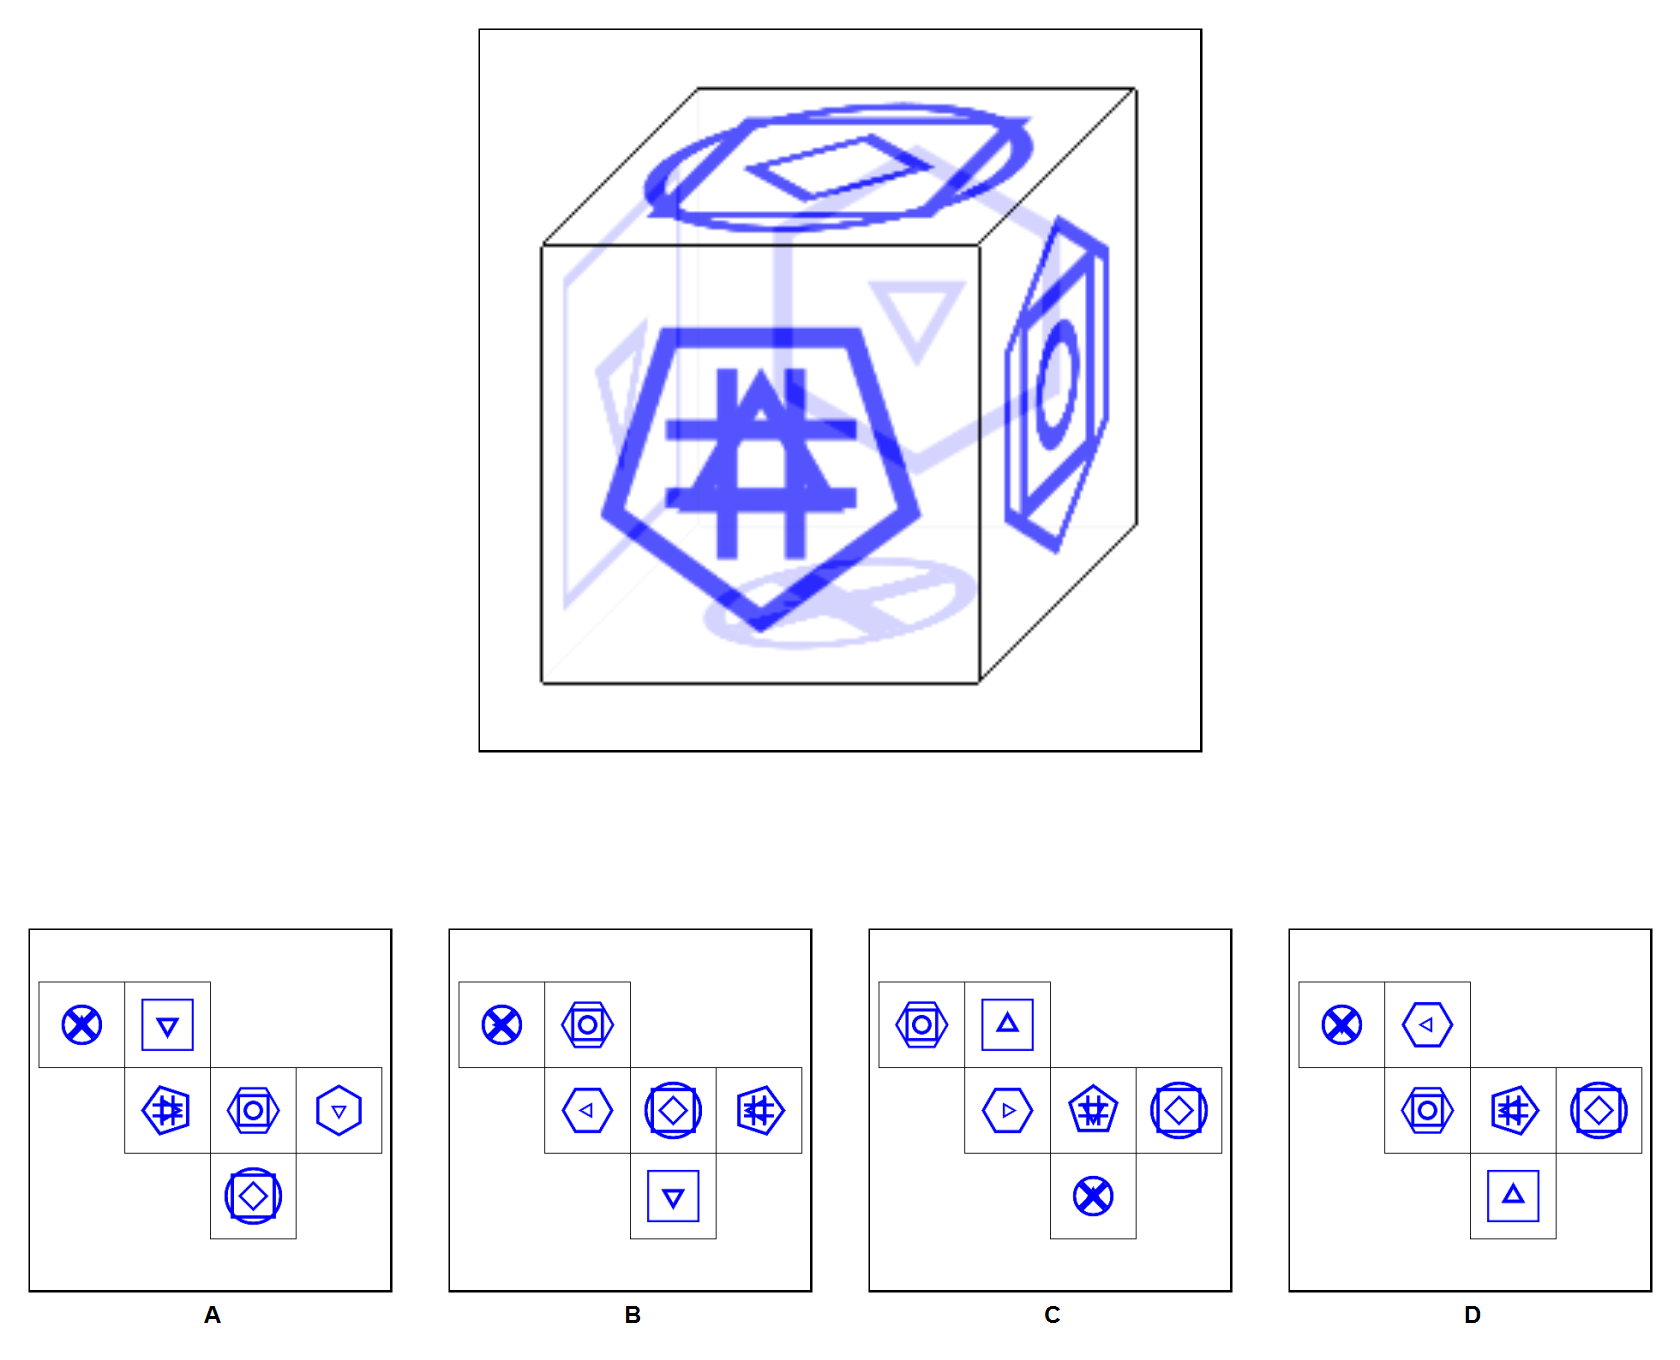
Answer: B